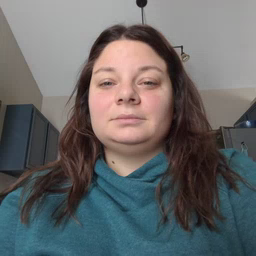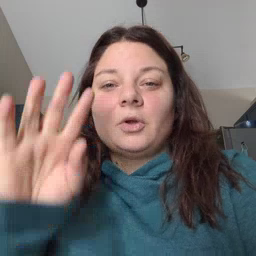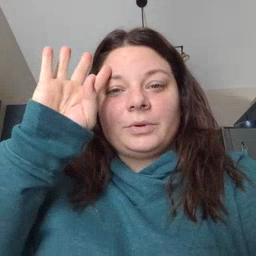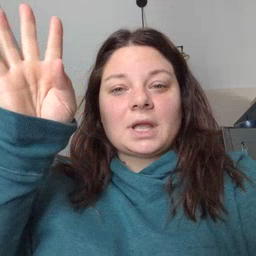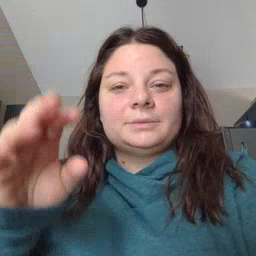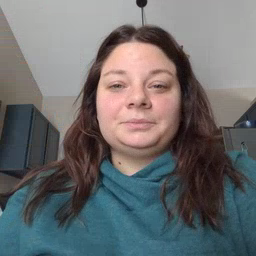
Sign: pretend